Current action and preconditions to check: trajectory_clear

Your task: For each precondition in the list above, predict whether it will hold at this action.

Consider the current scene as observed from the mobile robot's camera, and analyze the predicted future states of all dynamic agents (e.g., people, animals, vehicles, or any moving entities) within the NEXT SECOND.

IMPORTANT: Only answer "very likely" if you are absolutely certain—based on strong, clear evidence—that a dynamic agent will violate the precondition in the predicted future state. Do NOT answer "very likely" for unlikely, ambiguous, or low-probability risks.

Ask yourself for each precondition: Is there a high probability, with clear and convincing evidence, that the predicted future states of any dynamic agent will interfere with the predicted future state of the currently executing action within the NEXT SECOND, causing that precondition to fail?

Assess the risk level based on these predictions. Use "likely" or "very likely" if motions create a clear risk of interference.

Use "neutral" or "improbable" if agents are nearby but their predicted paths are clearly diverging or non-conflicting.

Failure Risk Categories: "very improbable", "improbable", "neutral", "likely", "very likely"

Answer Format: Output ONLY the probability_of_failure value from these categories: "very improbable", "improbable", "neutral", "likely", "very likely"

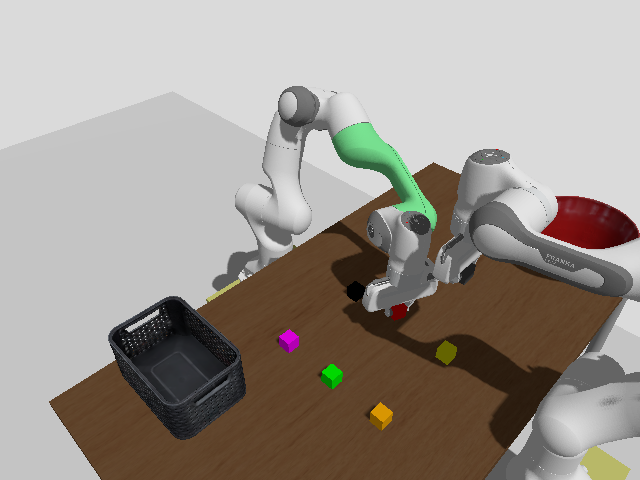

Answer: improbable